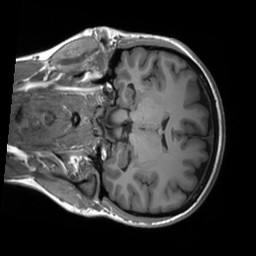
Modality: T1w
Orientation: coronal
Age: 30
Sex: female
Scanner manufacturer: siemens
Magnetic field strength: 3 T
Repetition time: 1.8 s
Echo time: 0.00241 s